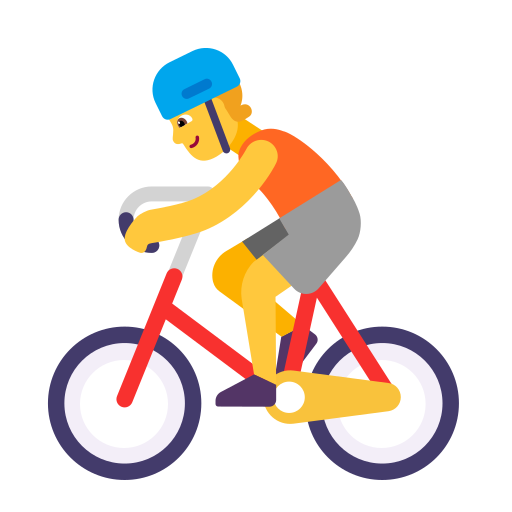
person biking flat default